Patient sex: M
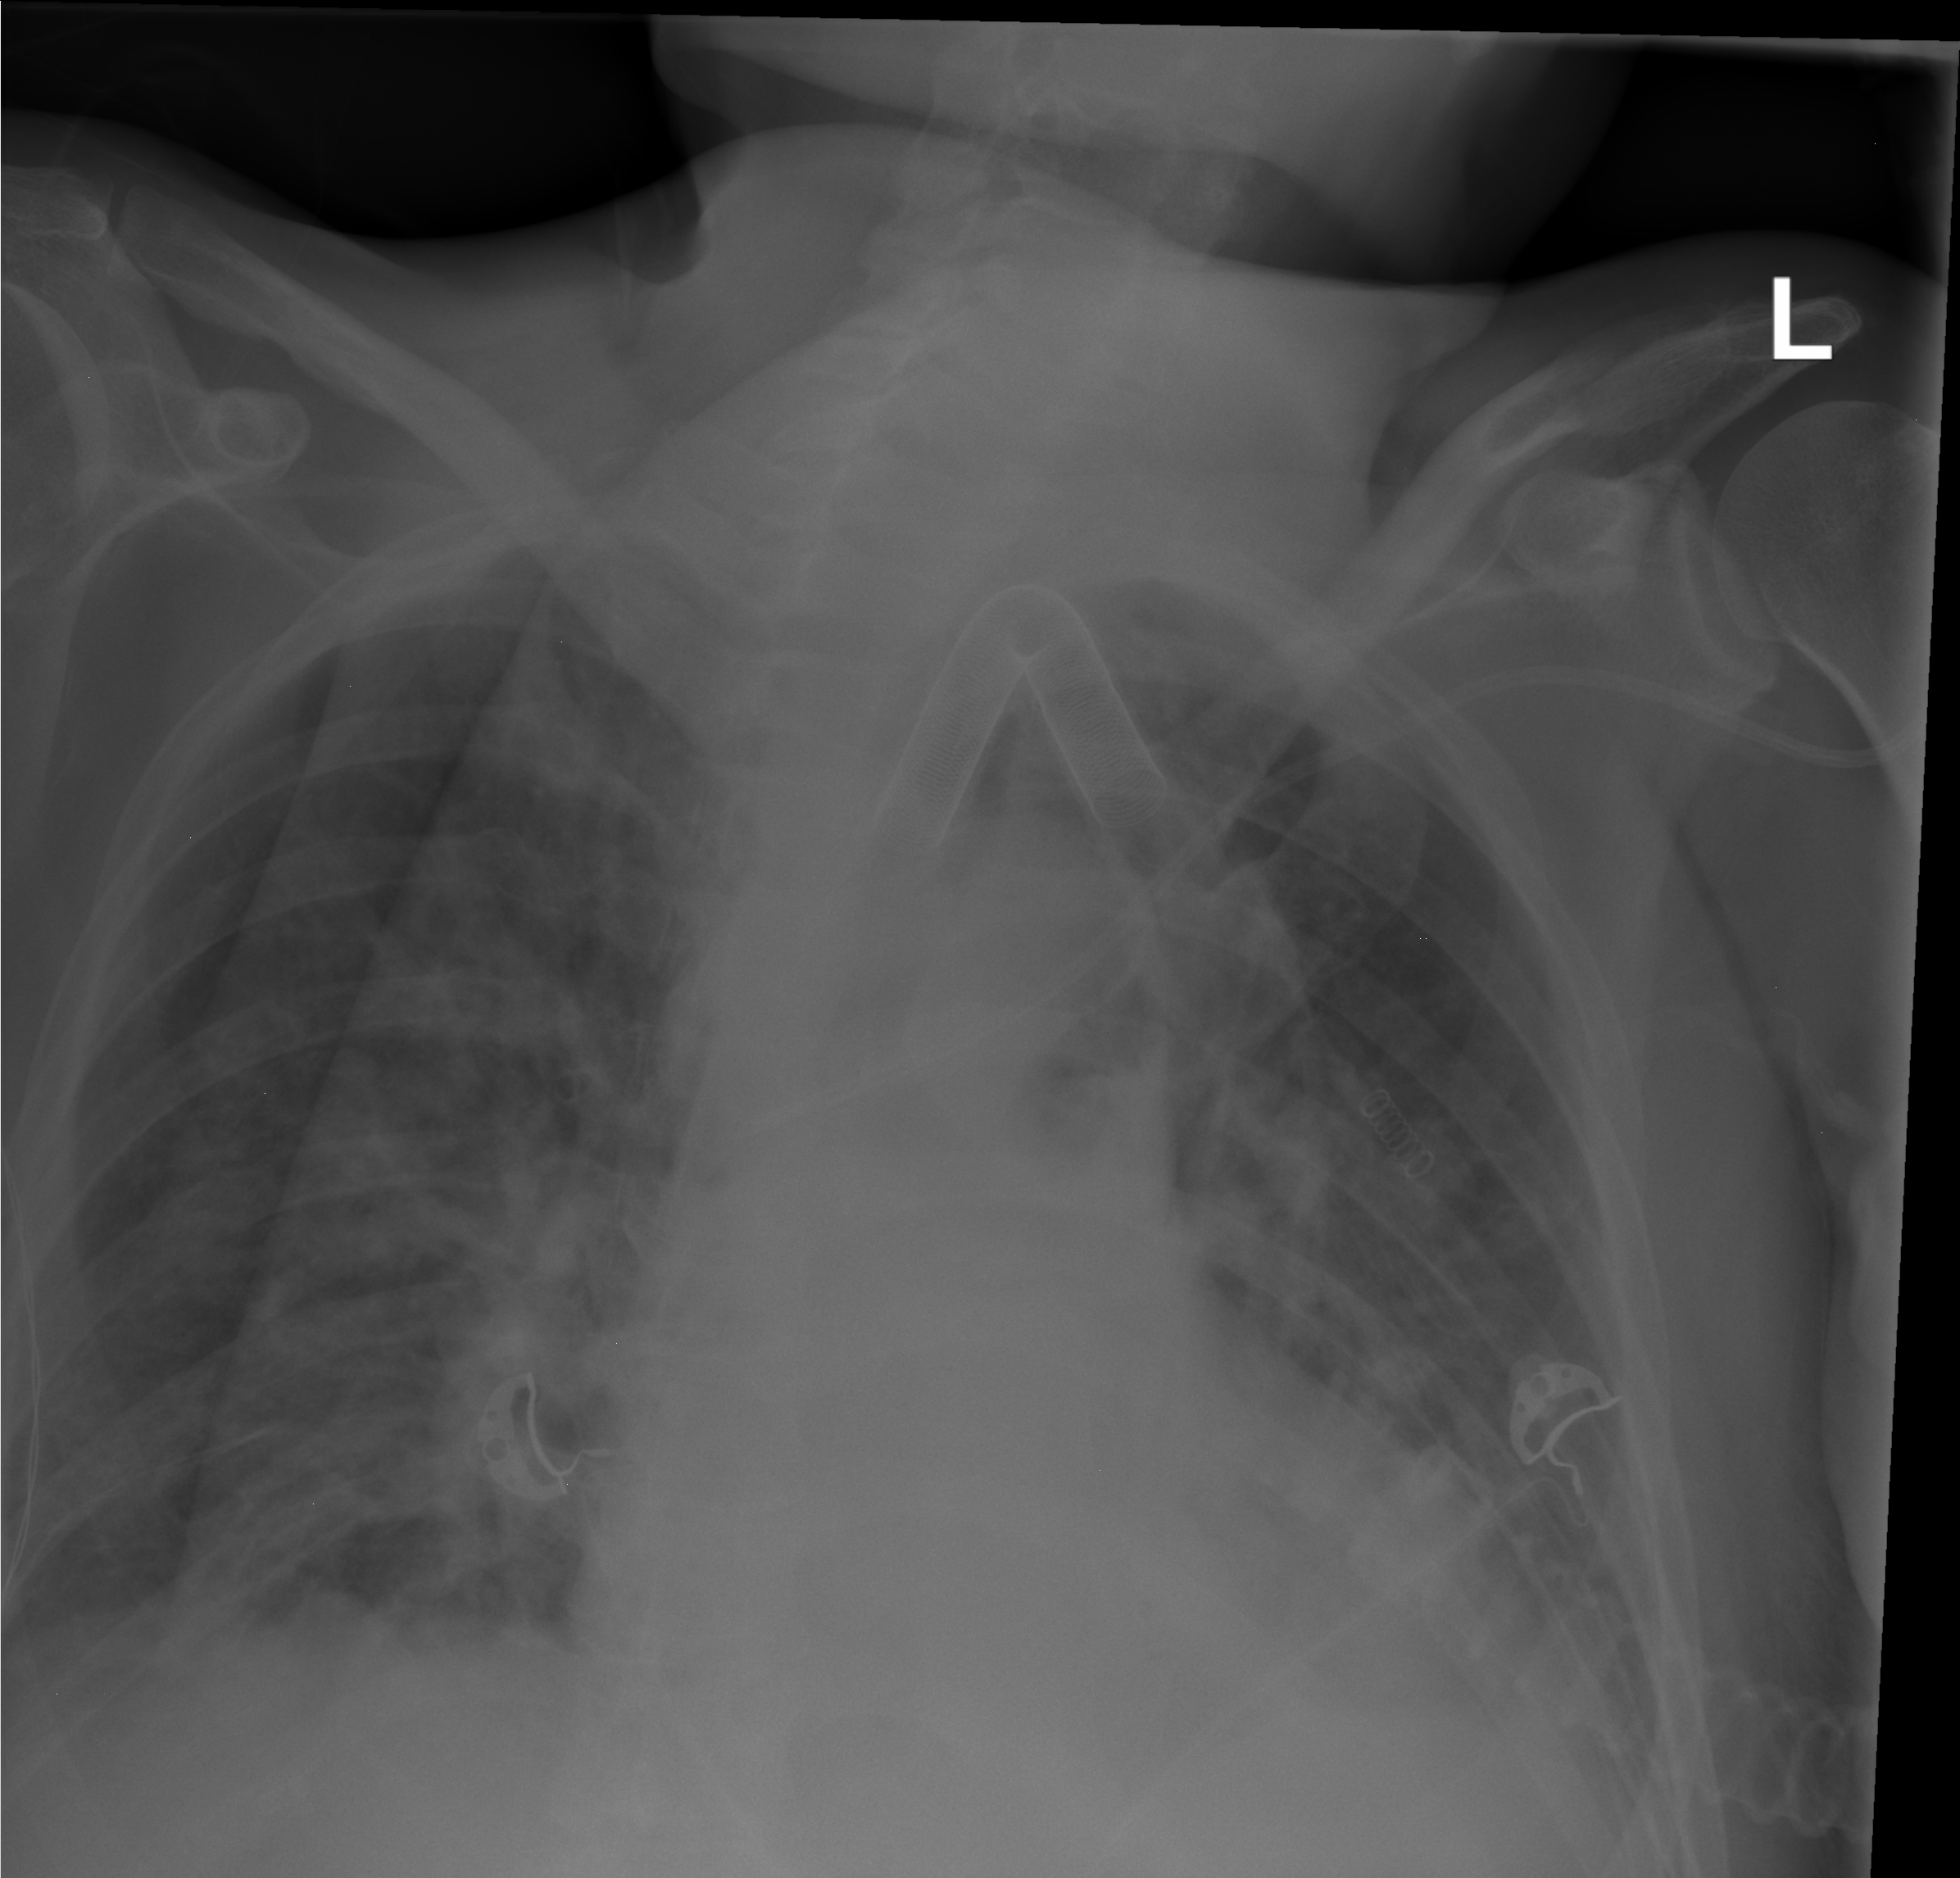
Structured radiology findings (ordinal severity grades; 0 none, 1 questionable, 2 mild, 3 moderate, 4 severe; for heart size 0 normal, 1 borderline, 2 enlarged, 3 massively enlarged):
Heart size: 2
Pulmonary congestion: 2
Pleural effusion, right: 2
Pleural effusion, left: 2
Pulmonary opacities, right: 3
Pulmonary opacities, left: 2
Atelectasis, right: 2
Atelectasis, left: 1